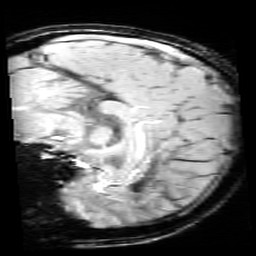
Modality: SWI
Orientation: sagittal
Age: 11
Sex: male
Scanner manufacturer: siemens
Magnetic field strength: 3 T
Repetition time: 0.027 s
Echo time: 0.02 s